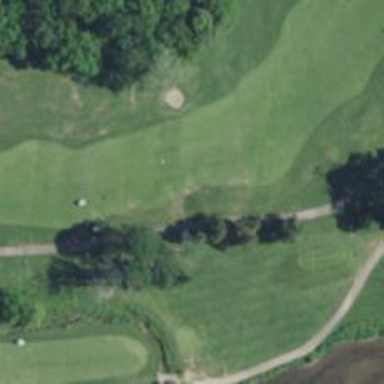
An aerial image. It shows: Golf hole.